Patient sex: M
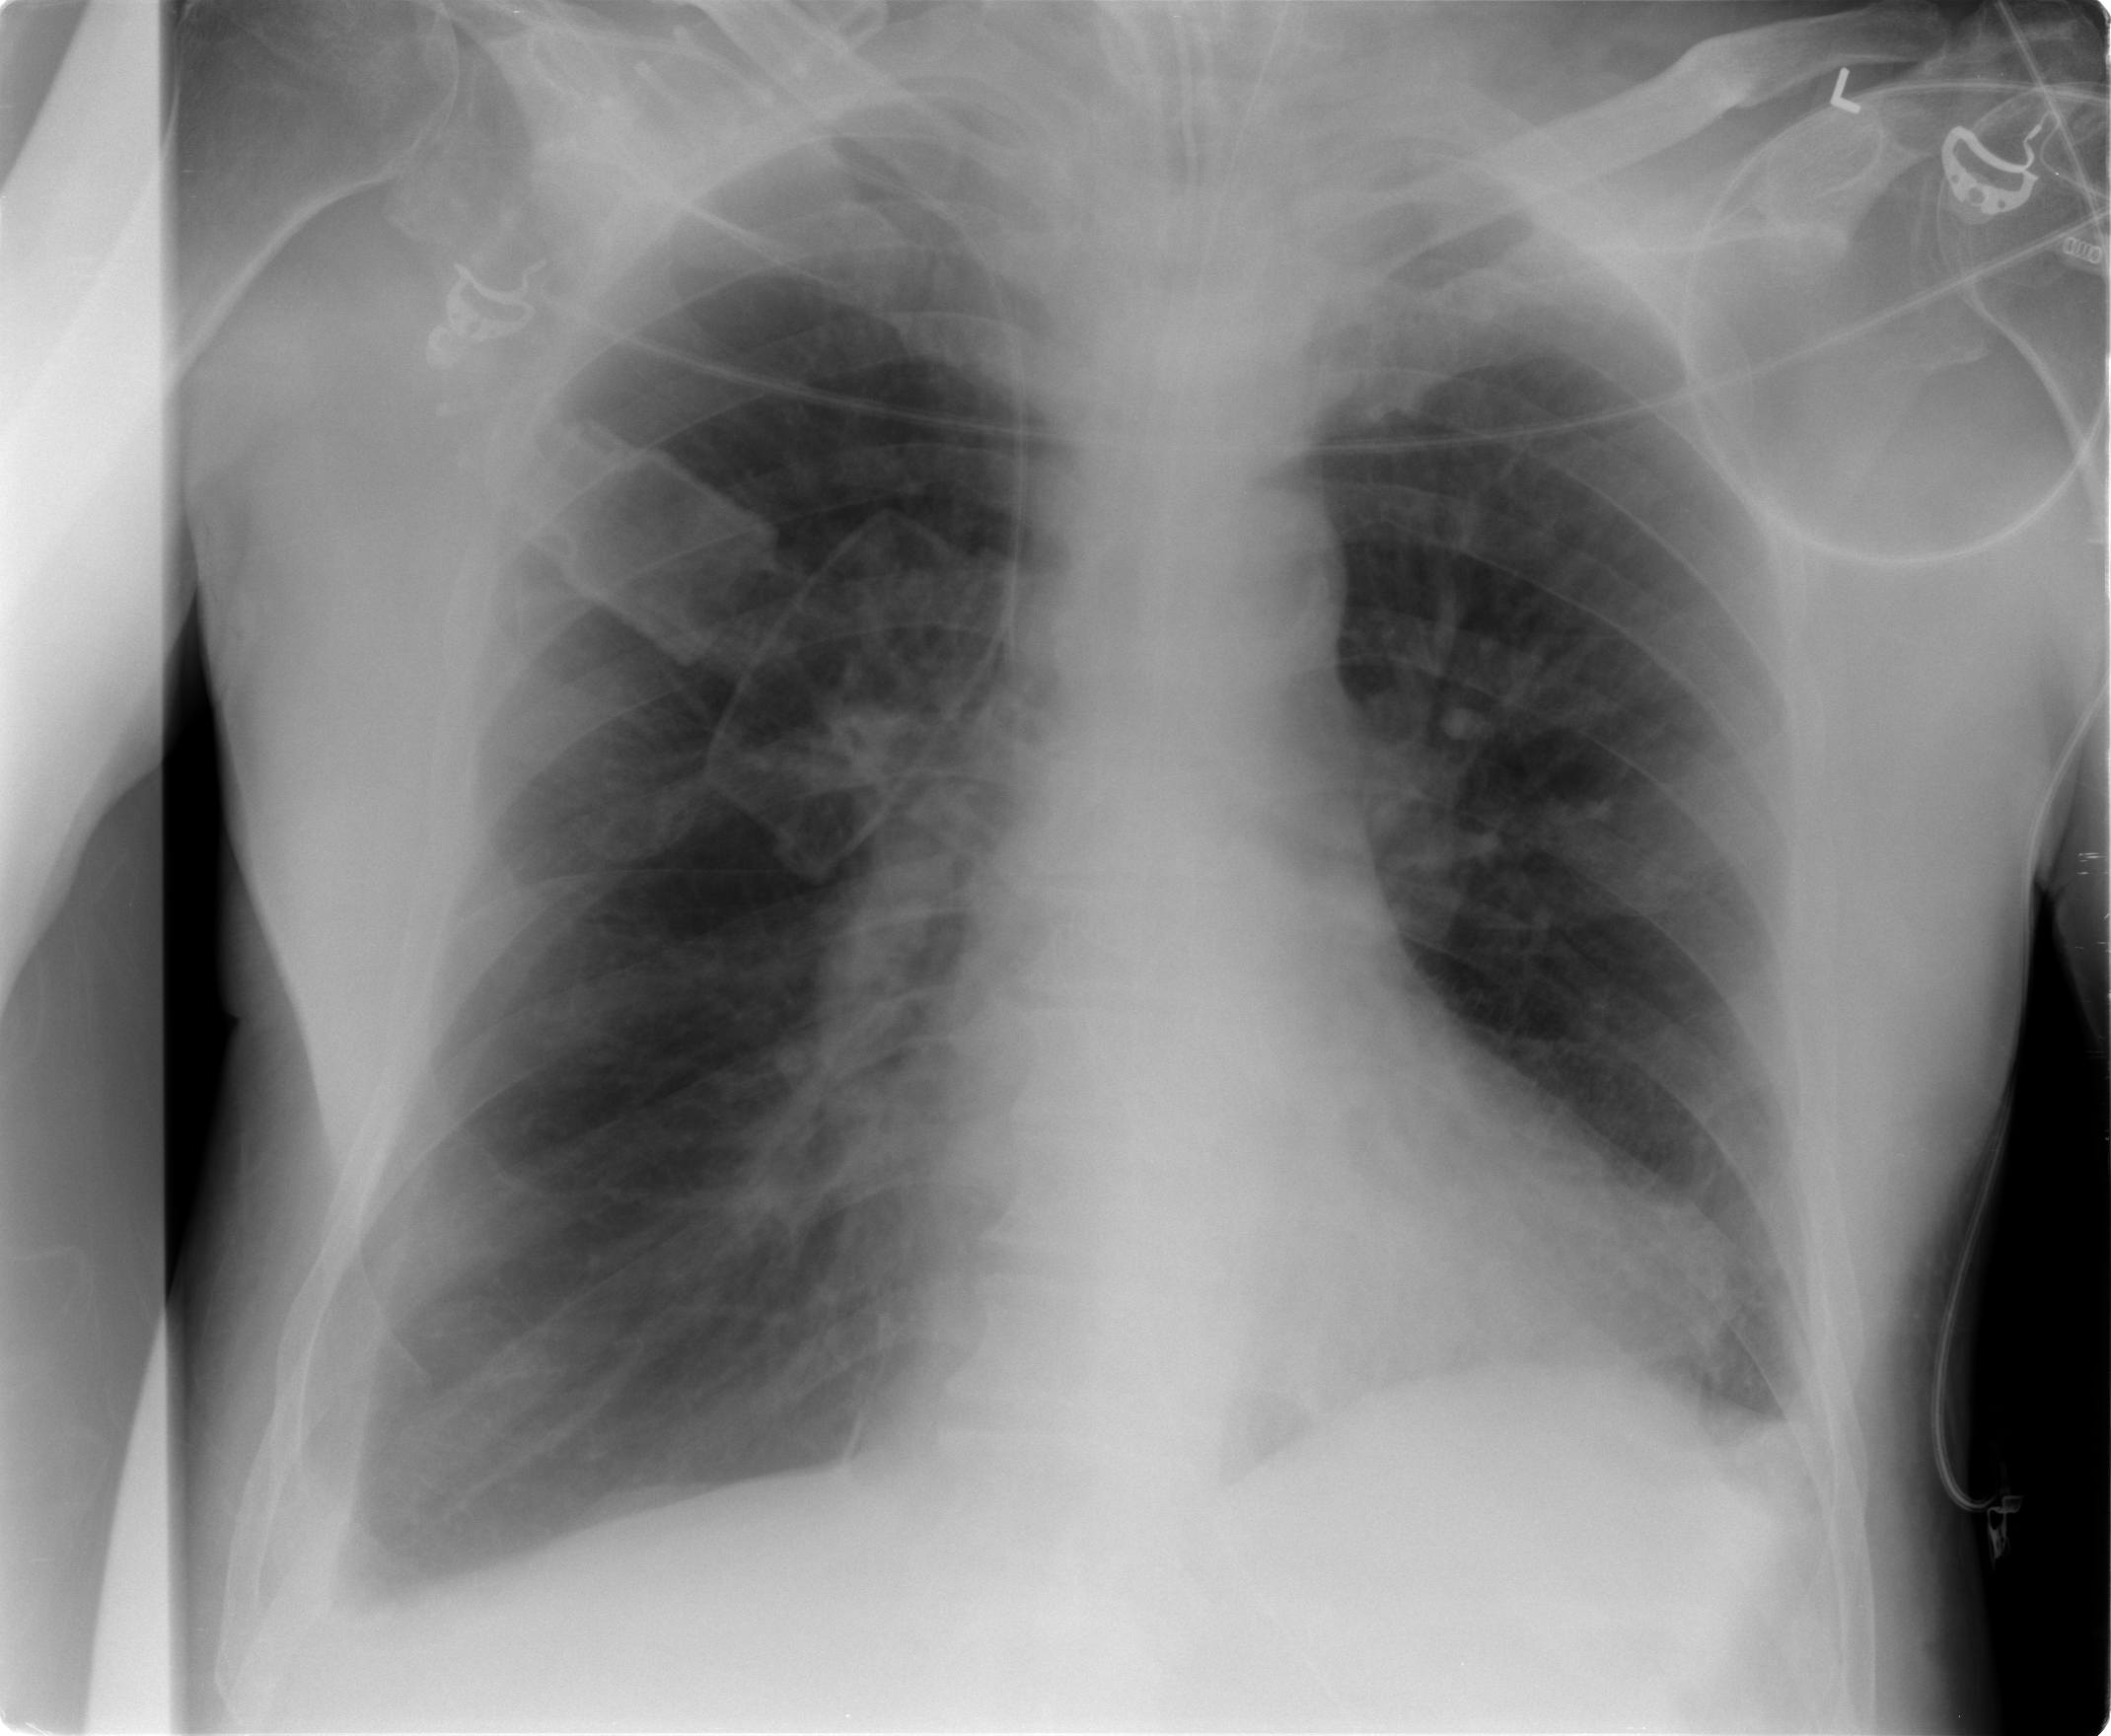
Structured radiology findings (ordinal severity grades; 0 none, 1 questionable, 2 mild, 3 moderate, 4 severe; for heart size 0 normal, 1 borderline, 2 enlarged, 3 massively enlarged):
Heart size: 2
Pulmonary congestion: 0
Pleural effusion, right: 2
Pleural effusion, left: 1
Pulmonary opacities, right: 0
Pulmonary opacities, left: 0
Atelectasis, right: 2
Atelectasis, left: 0